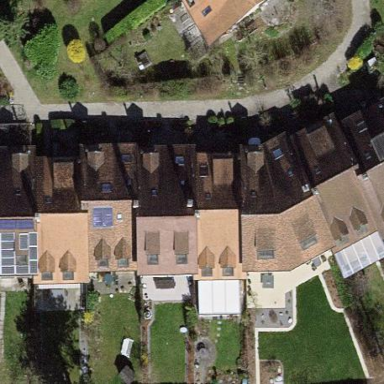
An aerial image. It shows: Terrace building.